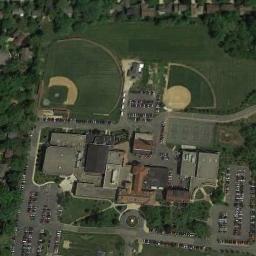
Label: baseball_diamond